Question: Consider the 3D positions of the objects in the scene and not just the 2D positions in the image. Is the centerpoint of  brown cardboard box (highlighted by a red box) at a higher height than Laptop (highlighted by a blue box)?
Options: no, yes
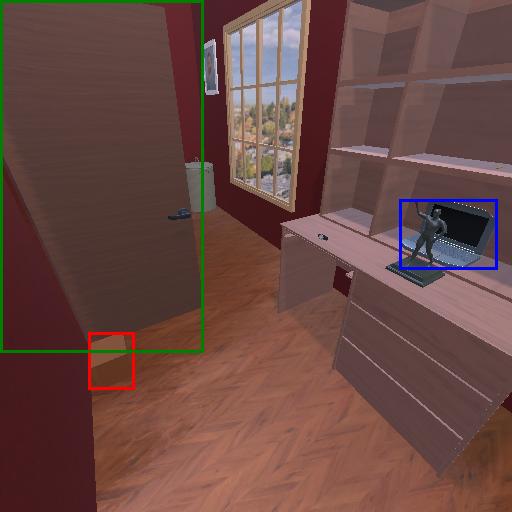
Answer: no